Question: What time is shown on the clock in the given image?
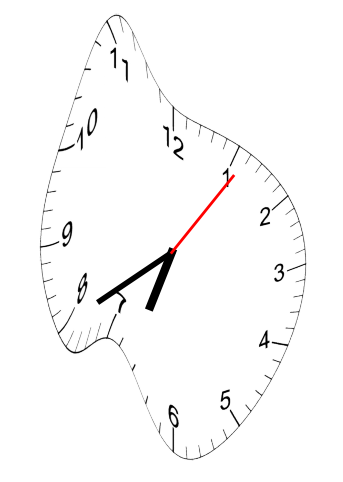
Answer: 06:40:06